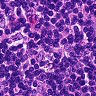
Metastatic tissue present: no